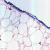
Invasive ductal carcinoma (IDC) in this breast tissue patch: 0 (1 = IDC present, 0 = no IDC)